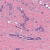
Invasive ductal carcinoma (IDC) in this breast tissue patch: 1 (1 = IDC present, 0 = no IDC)